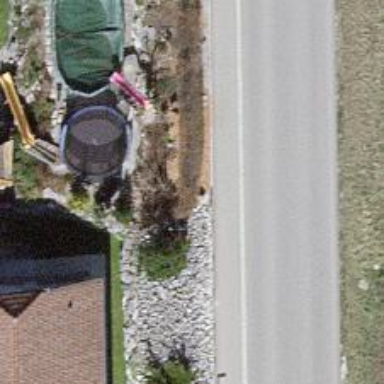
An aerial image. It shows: Hedge acting as barrier.